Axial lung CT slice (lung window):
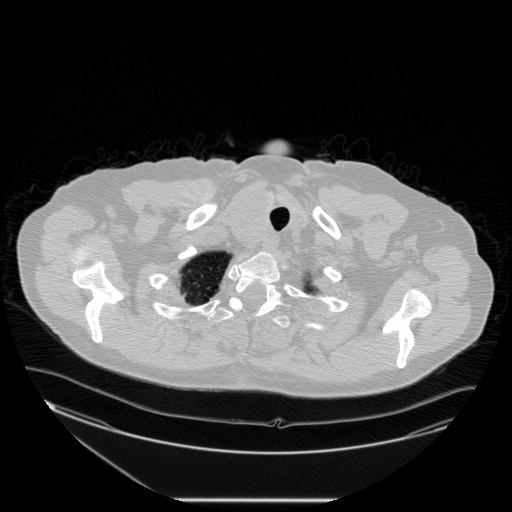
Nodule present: no